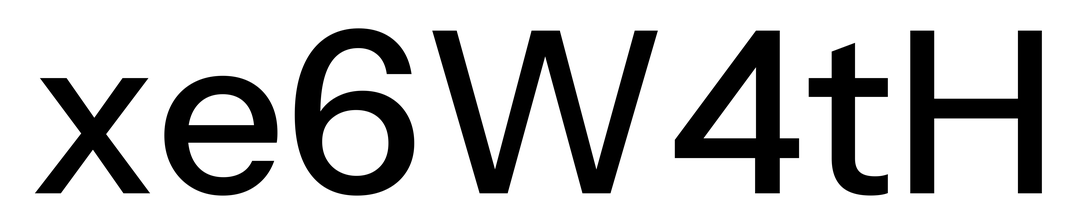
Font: InstrumentSans_Medium